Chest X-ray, PA view. Patient: 65 years old, sex M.
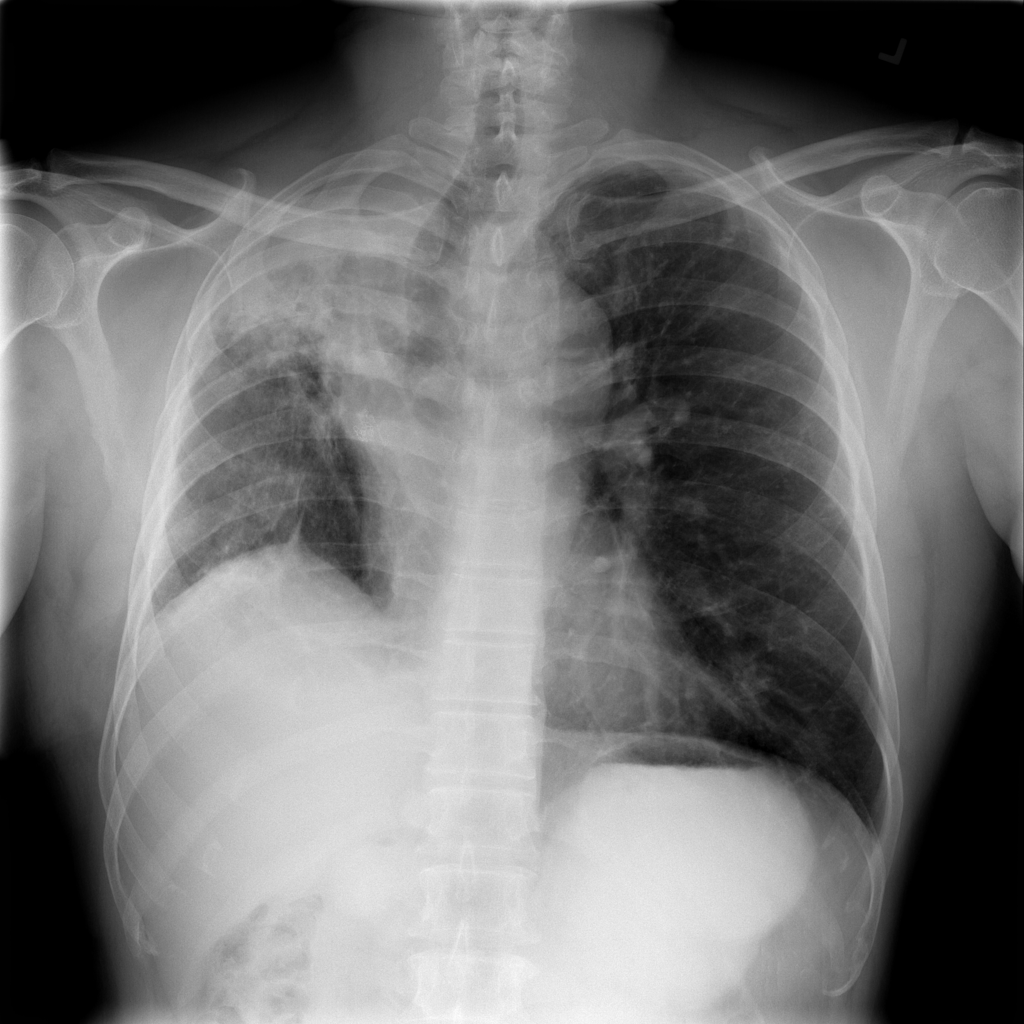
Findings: Pleural_Thickening